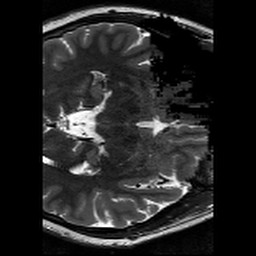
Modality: T2w
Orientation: axial